Question: I am trying to rotate vectors using matrices, but got confused.
I thought all I needed to do is create a rotation matrix and multiply it to a vector to get the rotated vector.
<URL>:

Use to increment rotation, and to changes the axis.
And here is source:
'''
PVector[] clone,face = {new PVector(50,0,50),new PVector(-50,0,50),new PVector(-50, 0, -50),new PVector(50, 0, -50)};
color faceC = color(255,0,0),cloneC = color(0,255,0);
float angle = 90;
PVector x = new PVector(1,0,0),y = new PVector(0,1,0),z = new PVector(0,0,1), axis = x;
PFont ocr;
void setup(){
size(400,400,P3D);
strokeWeight(<PHONE>);smooth();
clone = rotateVerts(face,angle,axis);
ocr = loadFont("ocr.vlw");
}
void draw(){
background(255);
fill(0);textFont(ocr,10);text("a = increment rotation
x/y/z = change axis
rotation: " + angle + "
axis: " + axis,10,10,200,200);fill(255);
translate(width*.5,height*.5);
rotateX(map(mouseY,height*.5,-height*.5,0,TWO_PI));
rotateY(map(mouseX,0,width,0,TWO_PI));
drawQuad(face,faceC);
drawQuad(clone,cloneC);
stroke(128,0,0);line(0,0,0,100,0,0);stroke(0,128,0);line(0,0,0,0,-100,0);stroke(0,0,128);line(0,0,0,0,0,100);
}
void keyPressed(){
if(key == 'a') angle += 15;
if(angle > 360) angle -= 360;
if(key == 'x') axis = x;
if(key == 'y') axis = y;
if(key == 'z') axis = z;
clone = rotateVerts(face,angle,axis);
}
PVector[] rotateVerts(PVector[] verts,float angle,PVector axis){
int vl = verts.length;
PVector[] clone = new PVector[vl];
for(int i = 0; i<vl;i++) clone[i] = PVector.add(verts[i],new PVector());
//rotate using a matrix
PMatrix3D rMat = new PMatrix3D();
rMat.rotate(radians(angle),axis.x,axis.y,axis.z);
for(int i = 0; i<vl;i++) rMat.mult(clone[i],clone[i]);
return clone;
}
void drawQuad(PVector[] verts,color c){
stroke(c);
beginShape(QUADS);
for(int i = 0 ; i < 4; i++) vertex(verts[i].x,verts[i].y,verts[i].z);
endShape();
}
'''
Processing comes with a <URL> which I've used.
Am I not using PMatrix they it should be used or is this a bug ?
Any hints ?
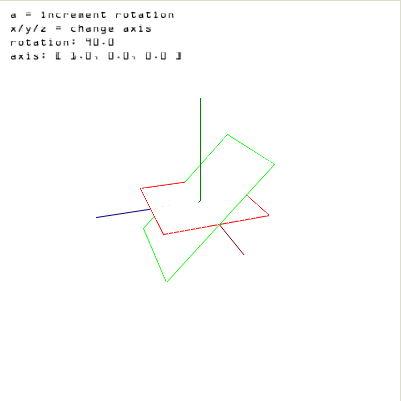
Answer: This is the culprit:
'''
rMat.mult(clone[i],clone[i]);
'''
this is not safe to do, because unlike in C or JAVA, the source is changing as the operation proceeds.
changing the end of the function to:
'''
PVector[] dst = new PVector[vl];
for(int i = 0; i<vl;i++) dst[i] = new PVector();
for(int i = 0; i<vl;i++) rMat.mult(clone[i],dst[i]);
return dst;
'''
will resolve the issue.